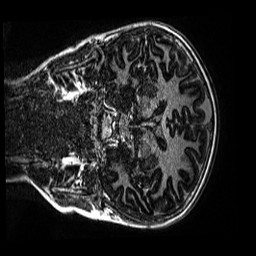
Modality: MP2RAGE
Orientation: coronal
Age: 11
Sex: male
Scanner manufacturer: siemens
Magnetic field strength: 3 T
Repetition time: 4 s
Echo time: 0.00299 s